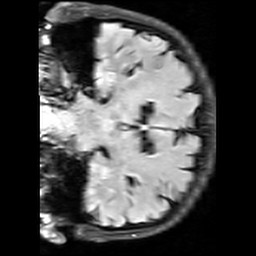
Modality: FLAIR
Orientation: coronal
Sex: female
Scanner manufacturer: siemens
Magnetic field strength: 3 T
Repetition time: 10 s
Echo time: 0.09 s